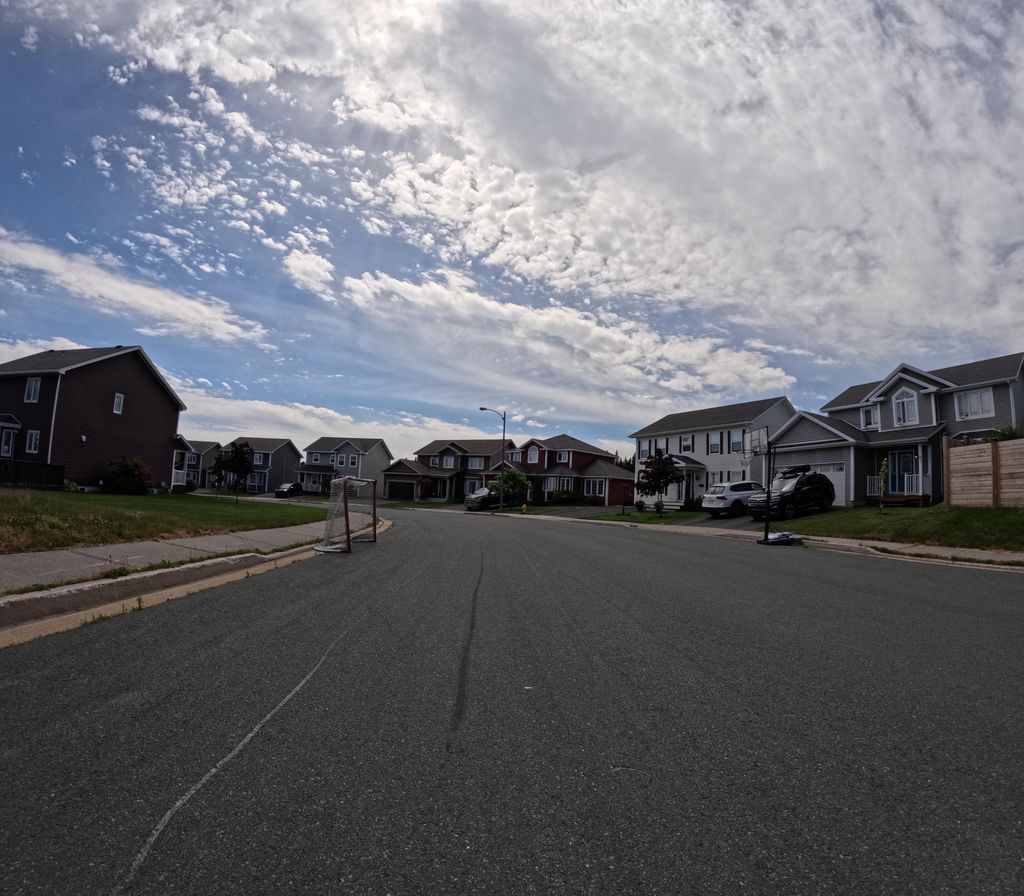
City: st_johns